Question: Basically I need to mimic CSS 'background-image', 'background-repeat:no-repeat', 'background-position: 50% 50%' and 'background-size: 90%' (with a little difference) to SVG shapes. It should look like this (the percent, shield and anchor as background images):

The requirements are:
- 'fill''background-image'- 'background-repeat:no-repeat'- 'background-position: 50% 50%'- - 'background-size: 90%'
I am not that skilled in SVG usage yet. Tried using 'patterns' and playing with pattern units and aspect ratio:
'''
<pattern id="p2" height=".9" width=".9"
patternUnits="objectBoundingBox"
patternContentUnits="userSpaceOnUse"
viewBox="0 0 140 165" preserveAspectRatio="xMidYMid meet"
>
<g width="1" height="1" transform="matrix(1.25,0,0,-1.25,0,<PHONE>)" preserveAspectRatio="xMidYMid meet">
...
</g>
</pattern>
'''
This way the image is scaled to 90% of the shape size (pattern 'width' and 'height'), centered by means of 'viewBox' tweaking (works only with this particular one). But repeated and in Firefox - stretched (as of v29), as if it was 'preserveAspectRatio = none'. In Chrome there is no stretch. And I can't think of a way to use the image with fill color.
<URL>
Any help is much appreciated.
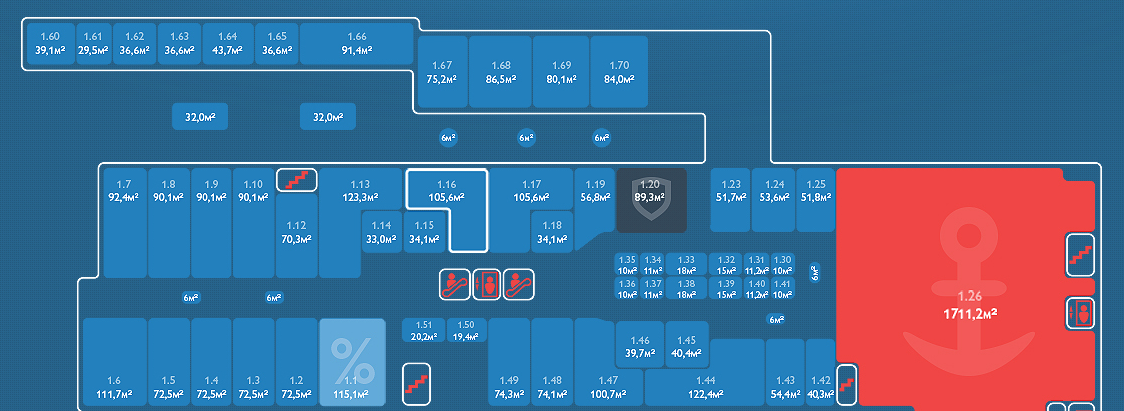
Answer: Answer corrected because I misunderstood the question.
To make your pattern do what you want (have a 10% padding), you should adjust the pattern's 'viewBox' values.
So, for example, the non-padded viewBox for your anchor shape is:
'''
viewBox="0 0 137 166"
'''
You want to have a 10% padding, so let's add 17 around the edges. I chose 17 because it is approximately 10% of the height:
'''
viewBox="-17 -17 171 200"
'''
Here we have subtracted 17 from minX and minY and added 34 to the width and height. So your new pattern definition looks like this:
'''
<pattern id="p2" height="1" width="1"
patternUnits="objectBoundingBox"
patternContentUnits="userSpaceOnUse"
viewBox="-17 -17 171 200" preserveAspectRatio="xMidYMid meet">
<g> ... </g>
</pattern>
'''
<URL>